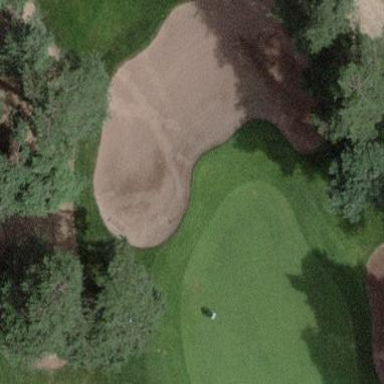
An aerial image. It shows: Bunker on golf course.